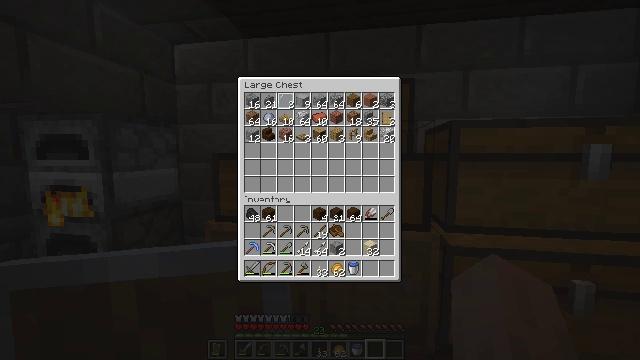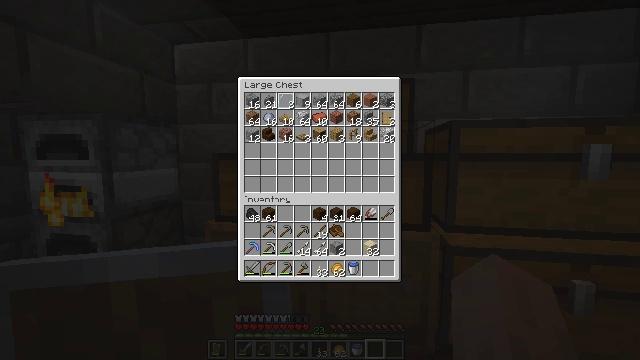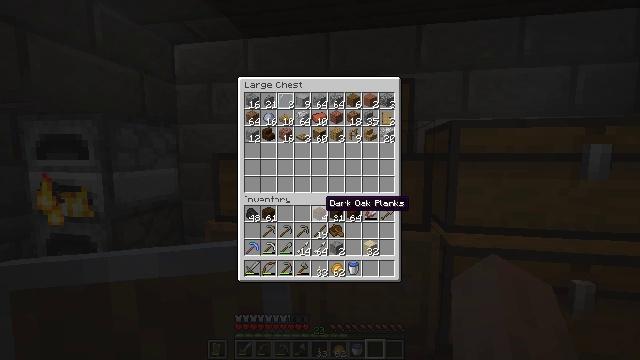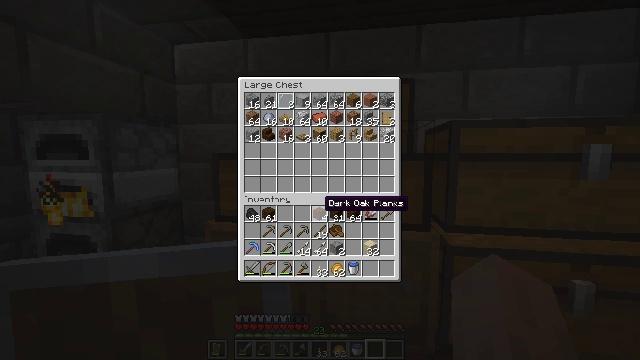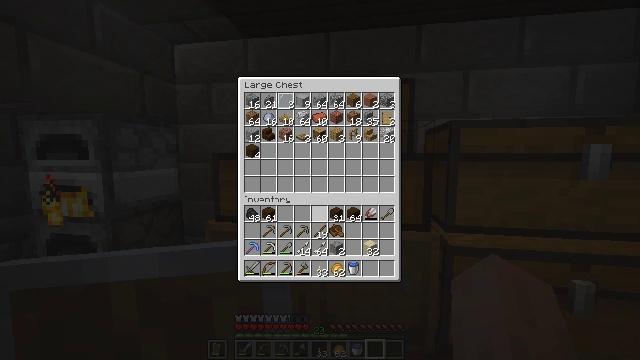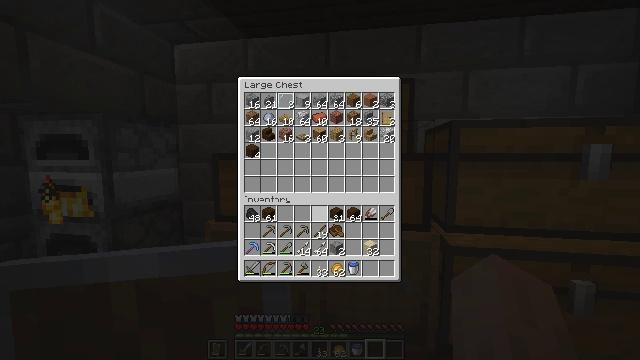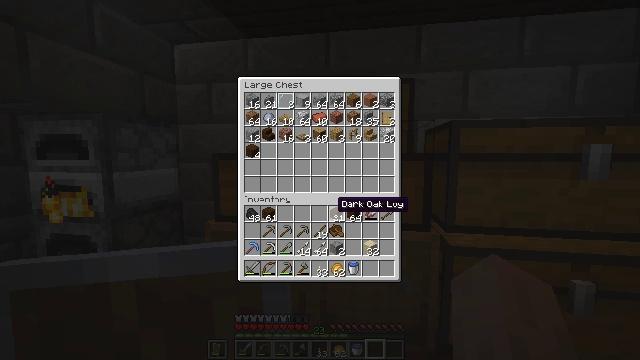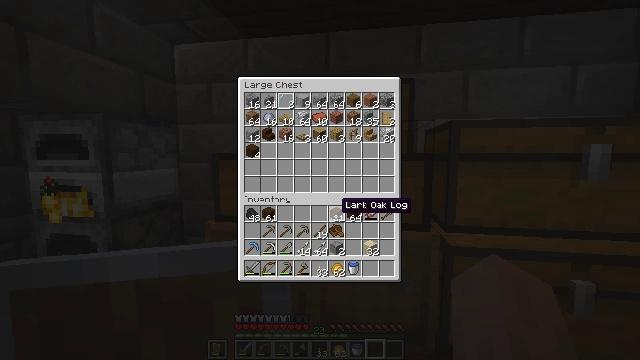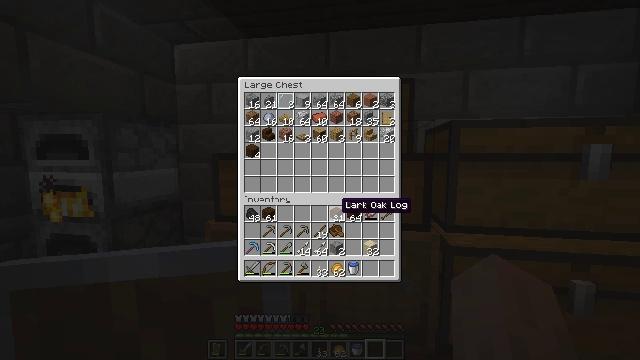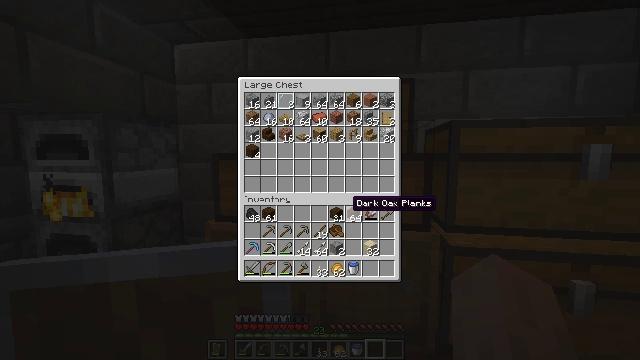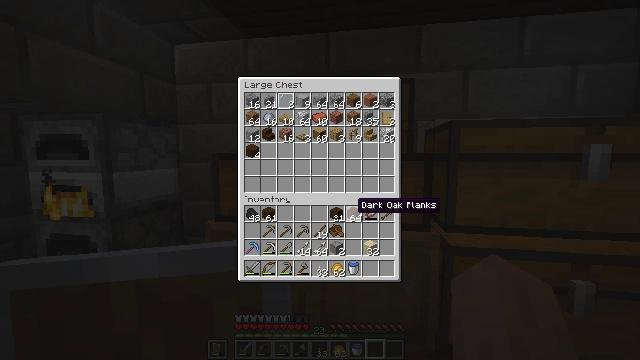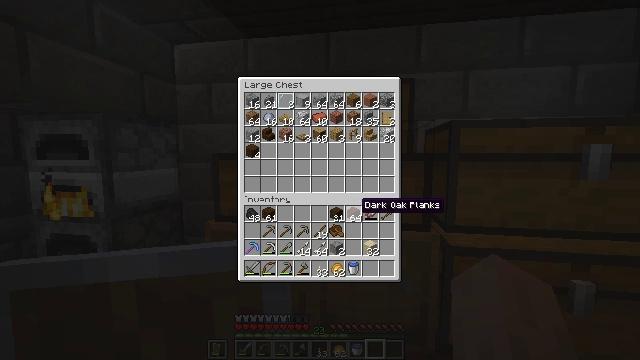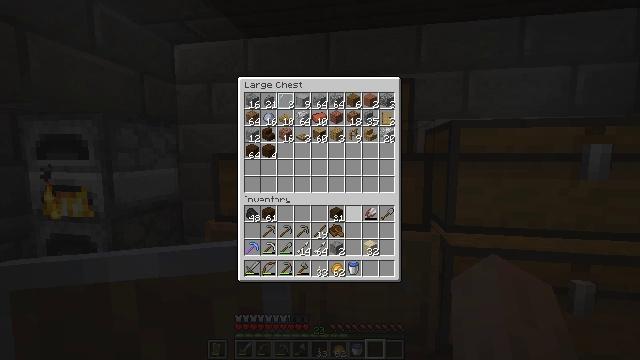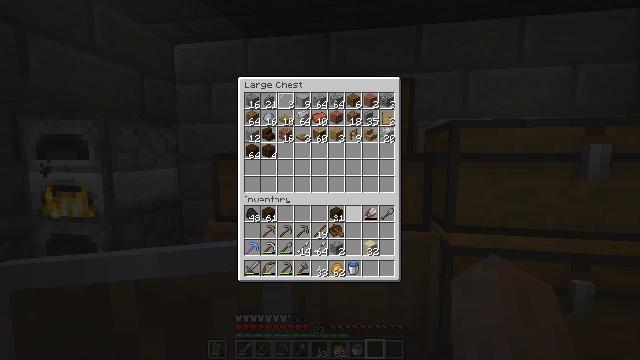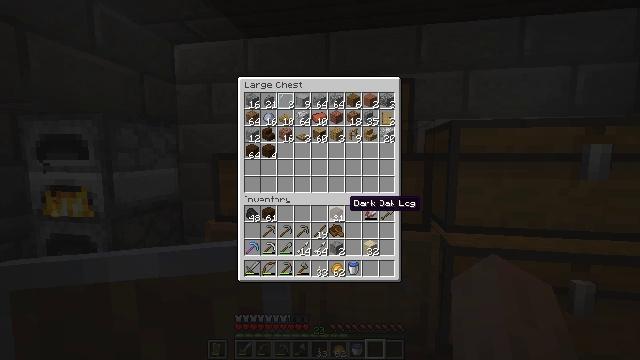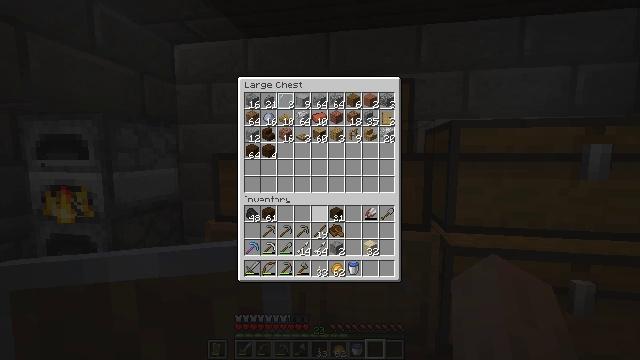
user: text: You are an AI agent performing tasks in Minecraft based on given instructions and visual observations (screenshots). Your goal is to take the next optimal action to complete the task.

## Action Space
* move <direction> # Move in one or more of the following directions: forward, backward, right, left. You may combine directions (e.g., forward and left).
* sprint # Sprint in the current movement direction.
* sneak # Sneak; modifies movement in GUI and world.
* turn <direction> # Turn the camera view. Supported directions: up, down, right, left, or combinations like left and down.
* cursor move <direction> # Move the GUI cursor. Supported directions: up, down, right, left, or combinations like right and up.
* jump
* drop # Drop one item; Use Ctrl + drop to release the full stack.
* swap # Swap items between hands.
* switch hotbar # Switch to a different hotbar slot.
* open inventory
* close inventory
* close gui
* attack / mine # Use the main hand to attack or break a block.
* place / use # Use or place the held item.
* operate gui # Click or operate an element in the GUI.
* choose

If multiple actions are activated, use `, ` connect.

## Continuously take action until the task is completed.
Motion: motion action
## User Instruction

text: Attack the stone brick stairs to gather it.
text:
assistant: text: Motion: no_op
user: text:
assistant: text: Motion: sneak, turn left and down
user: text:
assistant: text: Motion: sneak
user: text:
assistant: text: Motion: sneak, attack / mine
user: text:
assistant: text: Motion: sneak, attack / mine
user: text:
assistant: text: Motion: sneak, turn right
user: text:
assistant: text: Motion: sneak
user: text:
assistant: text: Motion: sneak
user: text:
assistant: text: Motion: sneak, turn right
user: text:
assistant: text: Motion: sneak
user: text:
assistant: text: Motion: sneak
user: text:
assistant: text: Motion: sneak, attack / mine
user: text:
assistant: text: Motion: sneak, attack / mine
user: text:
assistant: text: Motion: sneak, turn left
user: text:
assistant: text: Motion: sneak, turn left
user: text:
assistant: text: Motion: sneak
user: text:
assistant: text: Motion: sneak, turn right
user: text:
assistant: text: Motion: no_op
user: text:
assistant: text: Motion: attack / mine
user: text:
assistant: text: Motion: attack / mine
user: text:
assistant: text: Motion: turn left
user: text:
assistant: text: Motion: turn left
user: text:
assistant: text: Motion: turn left
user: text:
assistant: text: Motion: no_op
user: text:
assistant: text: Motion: no_op
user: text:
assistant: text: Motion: no_op
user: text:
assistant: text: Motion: no_op
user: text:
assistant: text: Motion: no_op
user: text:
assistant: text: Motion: attack / mine
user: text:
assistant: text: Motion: attack / mine